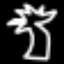
Label: palm tree